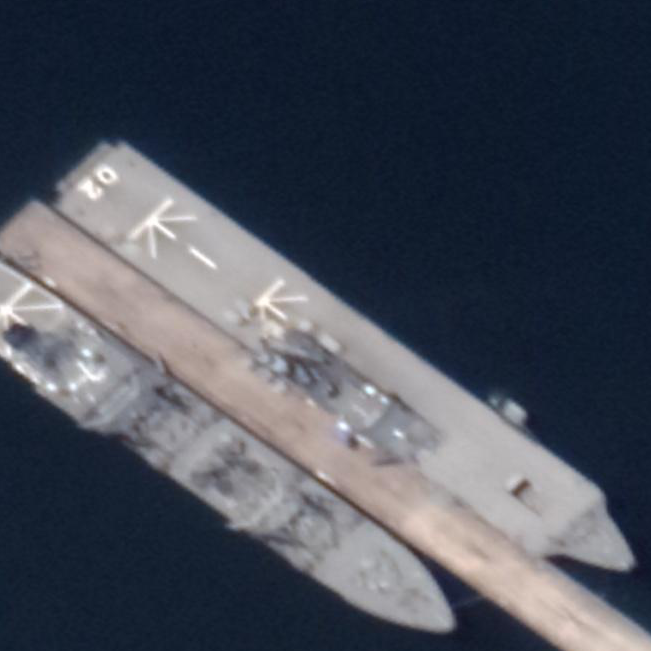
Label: assault